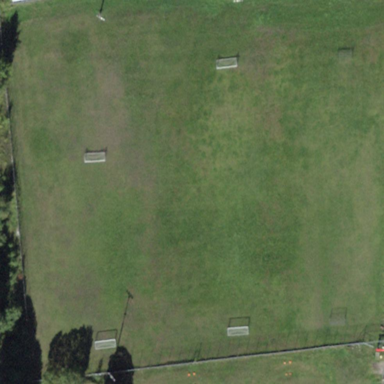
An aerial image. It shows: Grass pitch used for soccer.